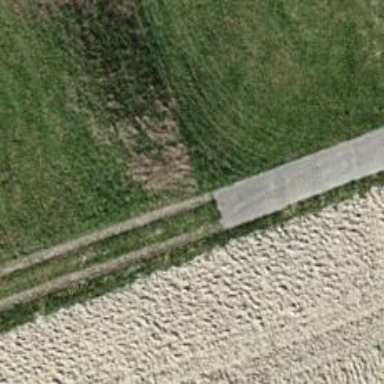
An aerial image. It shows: Grass track road with grade 5 tracktype.